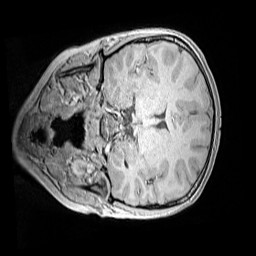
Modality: MP2RAGE
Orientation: coronal
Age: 10
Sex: female
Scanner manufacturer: siemens
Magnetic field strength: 3 T
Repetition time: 4 s
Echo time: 0.00299 s